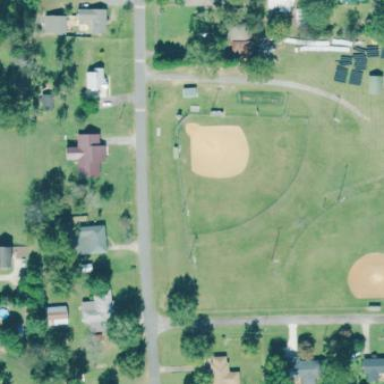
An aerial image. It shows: Baseball pitch for leisure land activities.